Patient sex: M
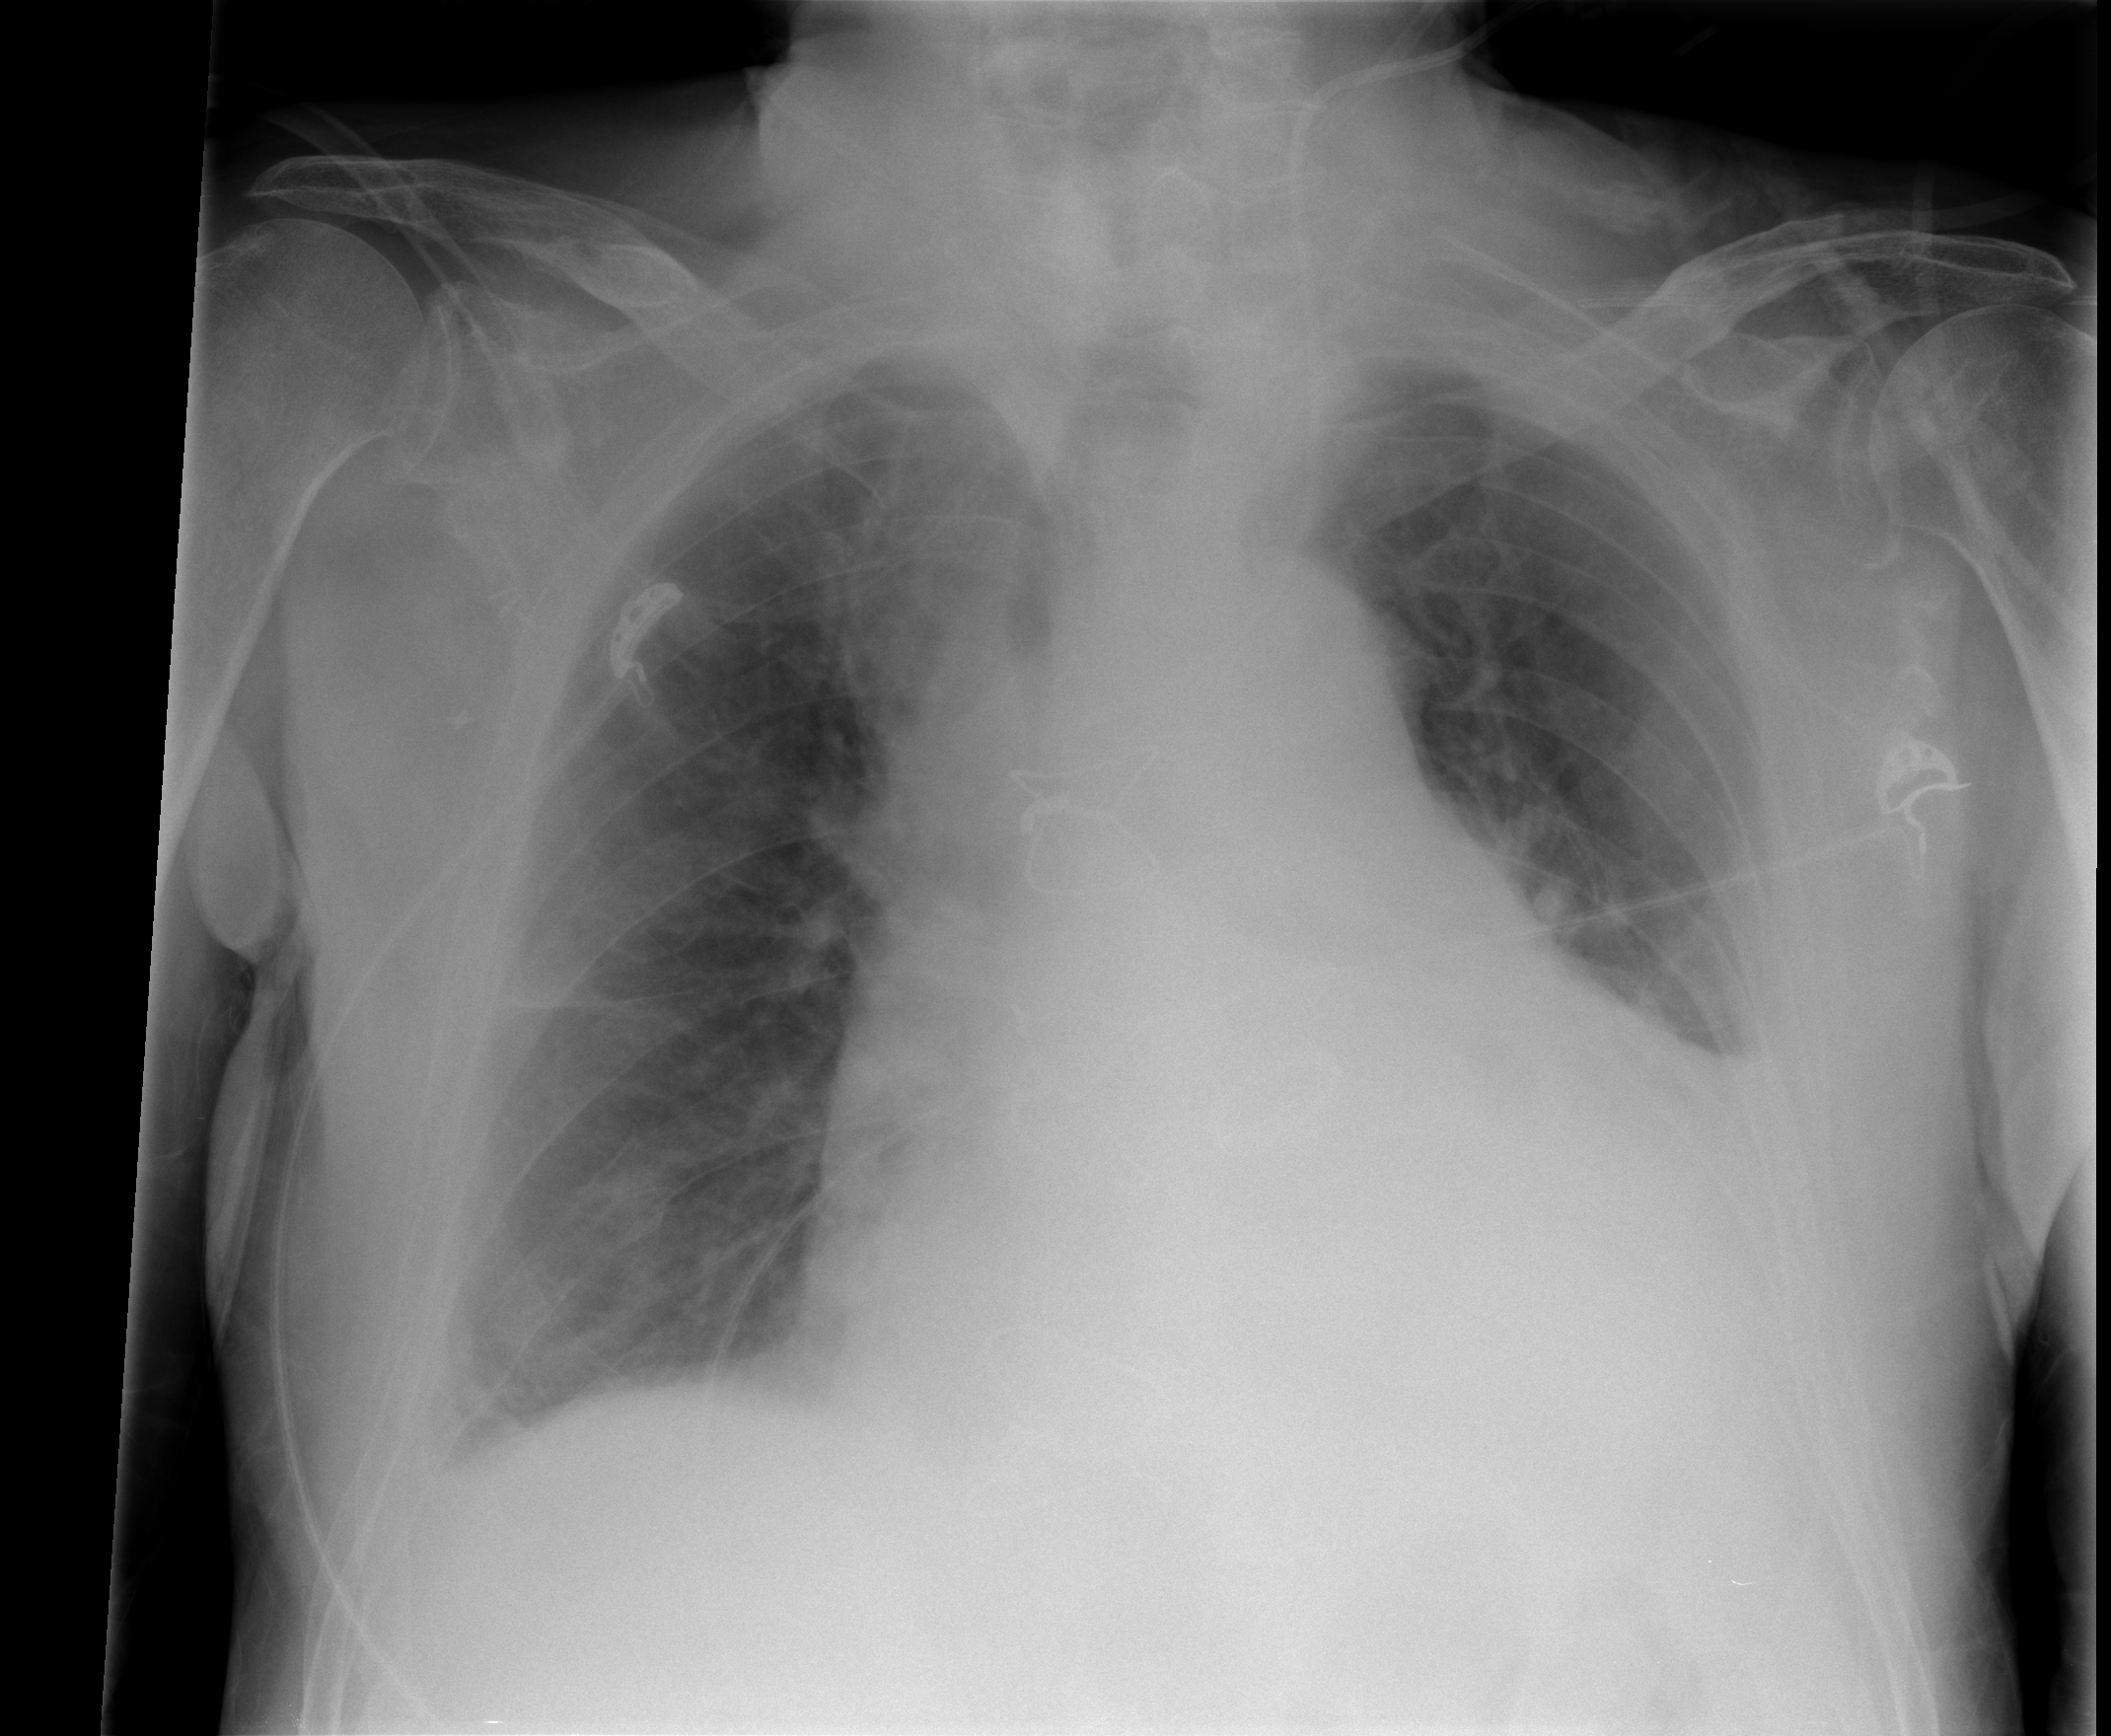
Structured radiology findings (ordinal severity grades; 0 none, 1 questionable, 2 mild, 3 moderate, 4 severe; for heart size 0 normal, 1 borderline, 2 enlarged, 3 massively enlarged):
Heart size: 2
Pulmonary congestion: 1
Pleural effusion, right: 1
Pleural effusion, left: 1
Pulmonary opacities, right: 0
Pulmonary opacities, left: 0
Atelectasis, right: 2
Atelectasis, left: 2